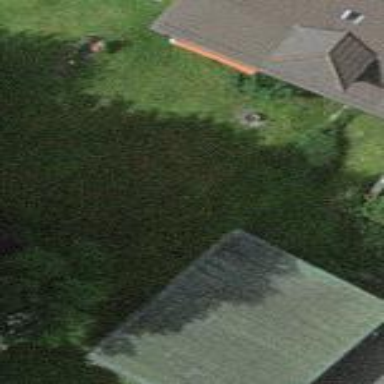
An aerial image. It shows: Group of garages.